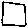
Label: square